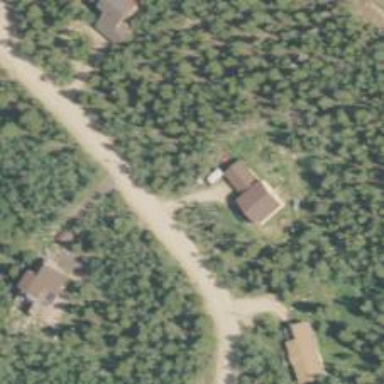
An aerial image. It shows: Driveway.